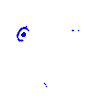
Particle: pion